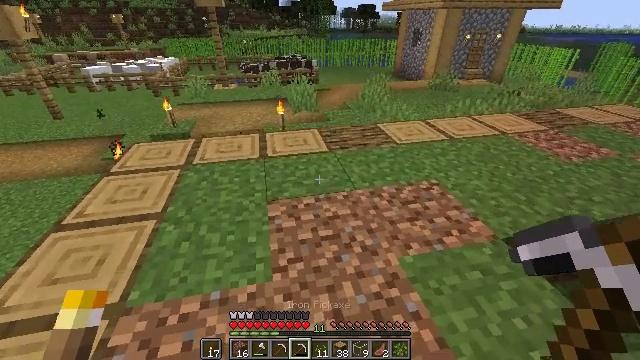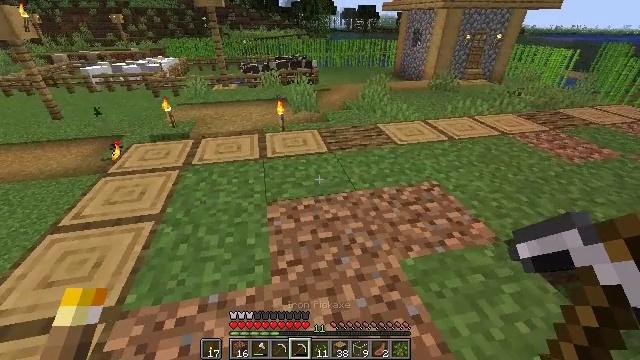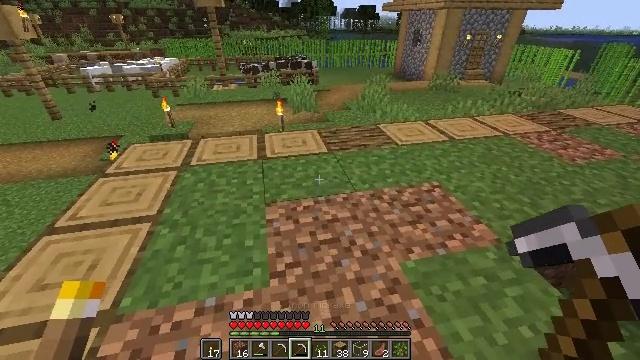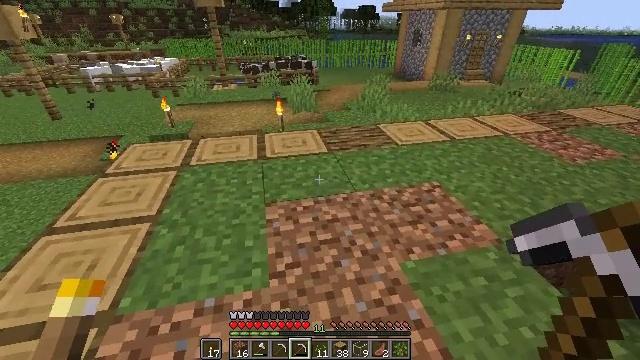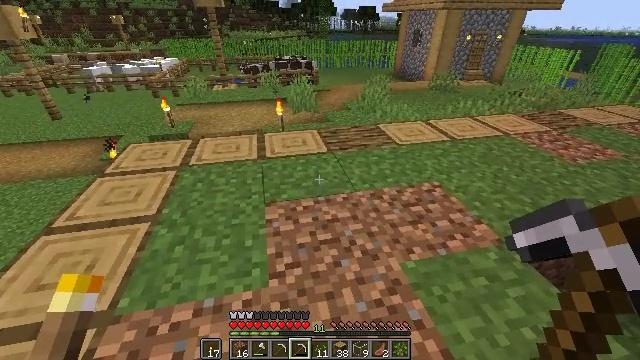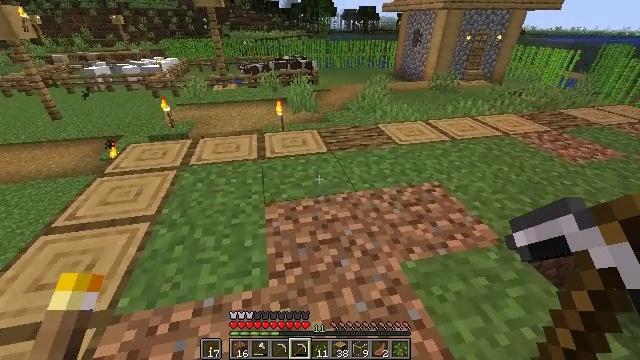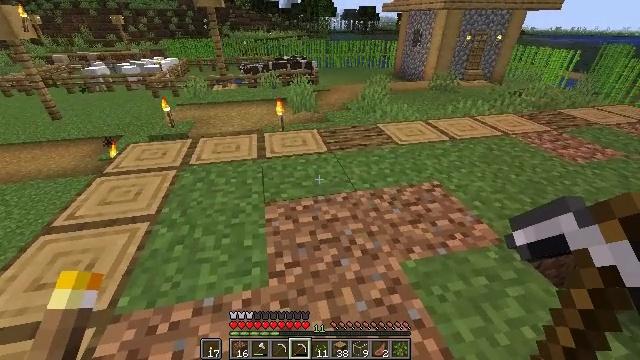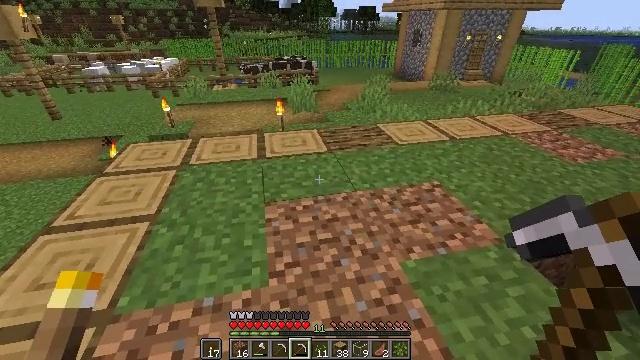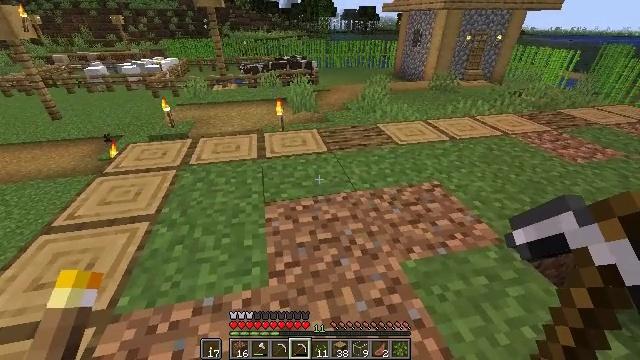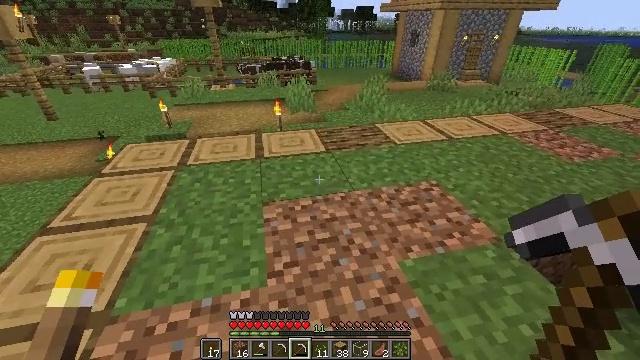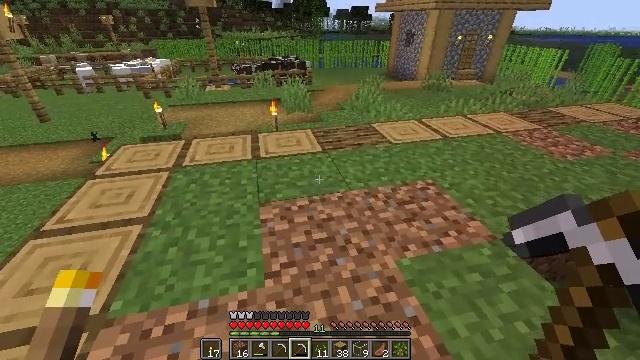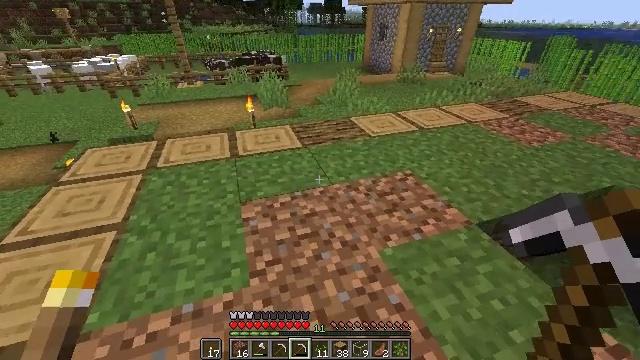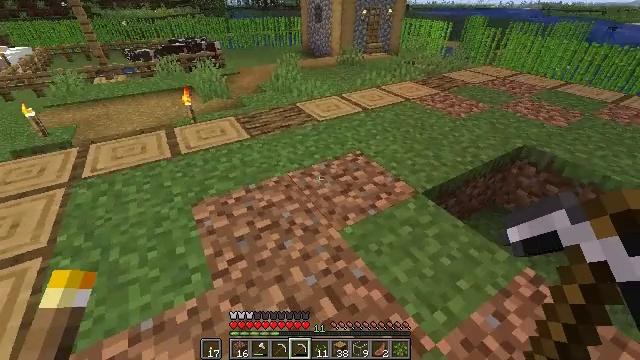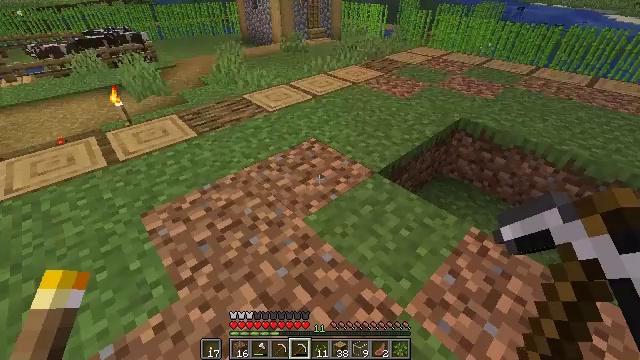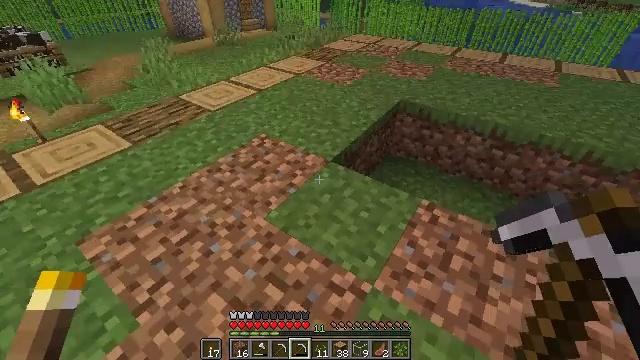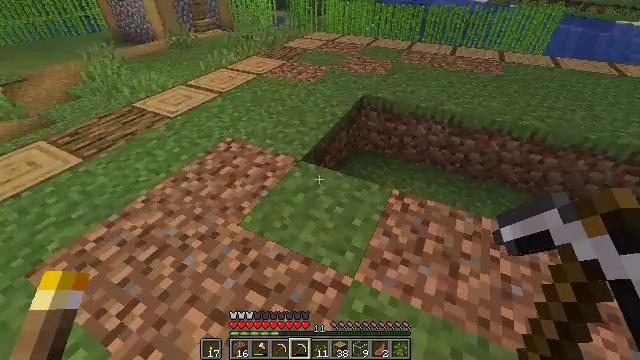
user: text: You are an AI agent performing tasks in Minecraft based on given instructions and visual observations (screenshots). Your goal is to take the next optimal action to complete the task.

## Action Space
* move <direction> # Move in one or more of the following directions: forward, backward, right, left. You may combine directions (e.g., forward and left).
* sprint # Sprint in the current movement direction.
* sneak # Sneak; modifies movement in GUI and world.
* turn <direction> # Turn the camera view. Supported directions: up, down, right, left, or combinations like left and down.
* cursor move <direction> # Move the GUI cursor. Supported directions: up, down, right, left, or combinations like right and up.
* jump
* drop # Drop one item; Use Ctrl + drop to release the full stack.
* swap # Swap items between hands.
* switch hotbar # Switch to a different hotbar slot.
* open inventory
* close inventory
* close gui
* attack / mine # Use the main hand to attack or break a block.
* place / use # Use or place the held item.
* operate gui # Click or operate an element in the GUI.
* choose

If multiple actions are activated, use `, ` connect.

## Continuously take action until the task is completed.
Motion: motion action
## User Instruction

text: Dig up the grass block for dirt.
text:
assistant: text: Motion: no_op
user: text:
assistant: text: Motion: no_op
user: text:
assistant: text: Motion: no_op
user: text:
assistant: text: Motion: no_op
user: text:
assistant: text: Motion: no_op
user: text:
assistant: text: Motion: no_op
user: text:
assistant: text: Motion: no_op
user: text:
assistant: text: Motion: no_op
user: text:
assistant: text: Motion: no_op
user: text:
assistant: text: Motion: no_op
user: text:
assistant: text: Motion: turn right and down
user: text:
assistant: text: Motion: turn right and down
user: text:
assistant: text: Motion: turn right and down
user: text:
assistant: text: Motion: turn right and down
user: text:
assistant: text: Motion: turn right
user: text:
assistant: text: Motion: turn right
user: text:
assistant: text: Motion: turn right
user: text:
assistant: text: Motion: turn right
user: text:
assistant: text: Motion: turn right
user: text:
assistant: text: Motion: turn right
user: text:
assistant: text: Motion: no_op
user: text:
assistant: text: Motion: no_op
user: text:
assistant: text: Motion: no_op
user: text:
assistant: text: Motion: no_op
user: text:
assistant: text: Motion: no_op
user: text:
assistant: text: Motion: no_op
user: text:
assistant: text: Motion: turn left
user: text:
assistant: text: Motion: turn left
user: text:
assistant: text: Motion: turn left
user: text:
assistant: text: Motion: turn left and up